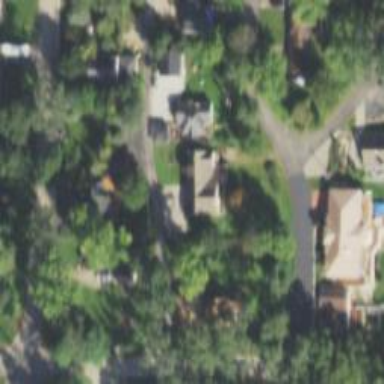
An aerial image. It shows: Alleyway designated as service road.